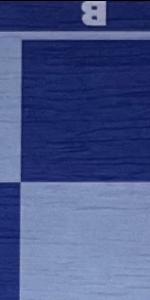
Label: Empty